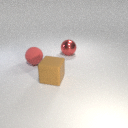
large red metal sphere behind large brown rubber cube